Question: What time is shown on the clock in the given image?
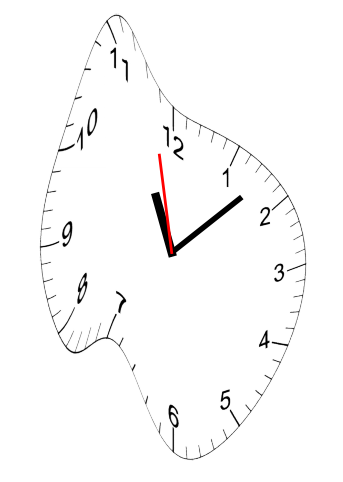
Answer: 11:07:58